Question: I came up with a concept, but am having trouble converting it into code.
Here's a picture to better help explain my idea:

Can't tell by the picture, but there can be gaps between dates as well.
Not to make it an XY-problem, here's why I need to do this. I have array of date ranges and bonuses and I want to create an array of non overlapping dates with sum of bonuses.
I'm trying to split overlaps into chucks that do not overlap anymore. Came across a package called <URL>. Is there perhaps a name for this what I'm trying to succeed? "Projecting date ranges onto linear ...something"
'''
const _ = require('lodash')
const Moment = require('moment')
const MomentRange = require('moment-range')
const moment = MomentRange.extendMoment(Moment);
let bonuses = [
{start: new Date('Jan 15, 2018 23:00:00 GMT+0200'), end: new Date('Jan 18, 2018 23:59:59 GMT+0200'), bonus: 30, preSale: true},
{start: new Date('Jan 17, 2018 00:00:00 GMT+0200'), end: new Date('Jan 29, 2018 13:00:00 GMT+0200'), bonus: 25, preSale: true},
{start: new Date('Feb 12, 2018 00:00:00 GMT+0200'), end: new Date('Feb 18, 2018 23:59:59 GMT+0200'), bonus: 20, preSale: false},
{start: new Date('Feb 19, 2018 00:00:00 GMT+0200'), end: new Date('Feb 27, 2018 23:59:59 GMT+0200'), bonus: 15, preSale: false},
{start: new Date('Feb 26, 2018 00:00:00 GMT+0200'), end: new Date('Mar 4, 2018 23:59:59 GMT+0200'), bonus: 10, preSale: false},
{start: new Date('Mar 5, 2018 00:00:00 GMT+0200'), end: new Date('Mar 11, 2018 23:59:59 GMT+0200'), bonus: 5, preSale: false},
]
_.map(bonuses, o => o.range = moment.range(o.start, o.end))
let dates = []
_.each(bonuses, o => {
dates.push(o.start)
dates.push(o.end)
})
dates.sort(function(a, b) {
return a-b
})
let ranges = []
for(let i=1; i<dates.length; i++) {
ranges.push({
start: dates[i-1],
end: dates[i],
range: moment.range(dates[i-1], dates[i])
})
}
for (let range of ranges) {
range.bonus = 0
for (let bonus of bonuses) {
if (range.range.intersect(bonus.range)) {
range.bonus += bonus.bonus
}
}
}
_.each(ranges, r => console.log(r.start, ' - ', r.end, ' => ', r.bonus))
'''
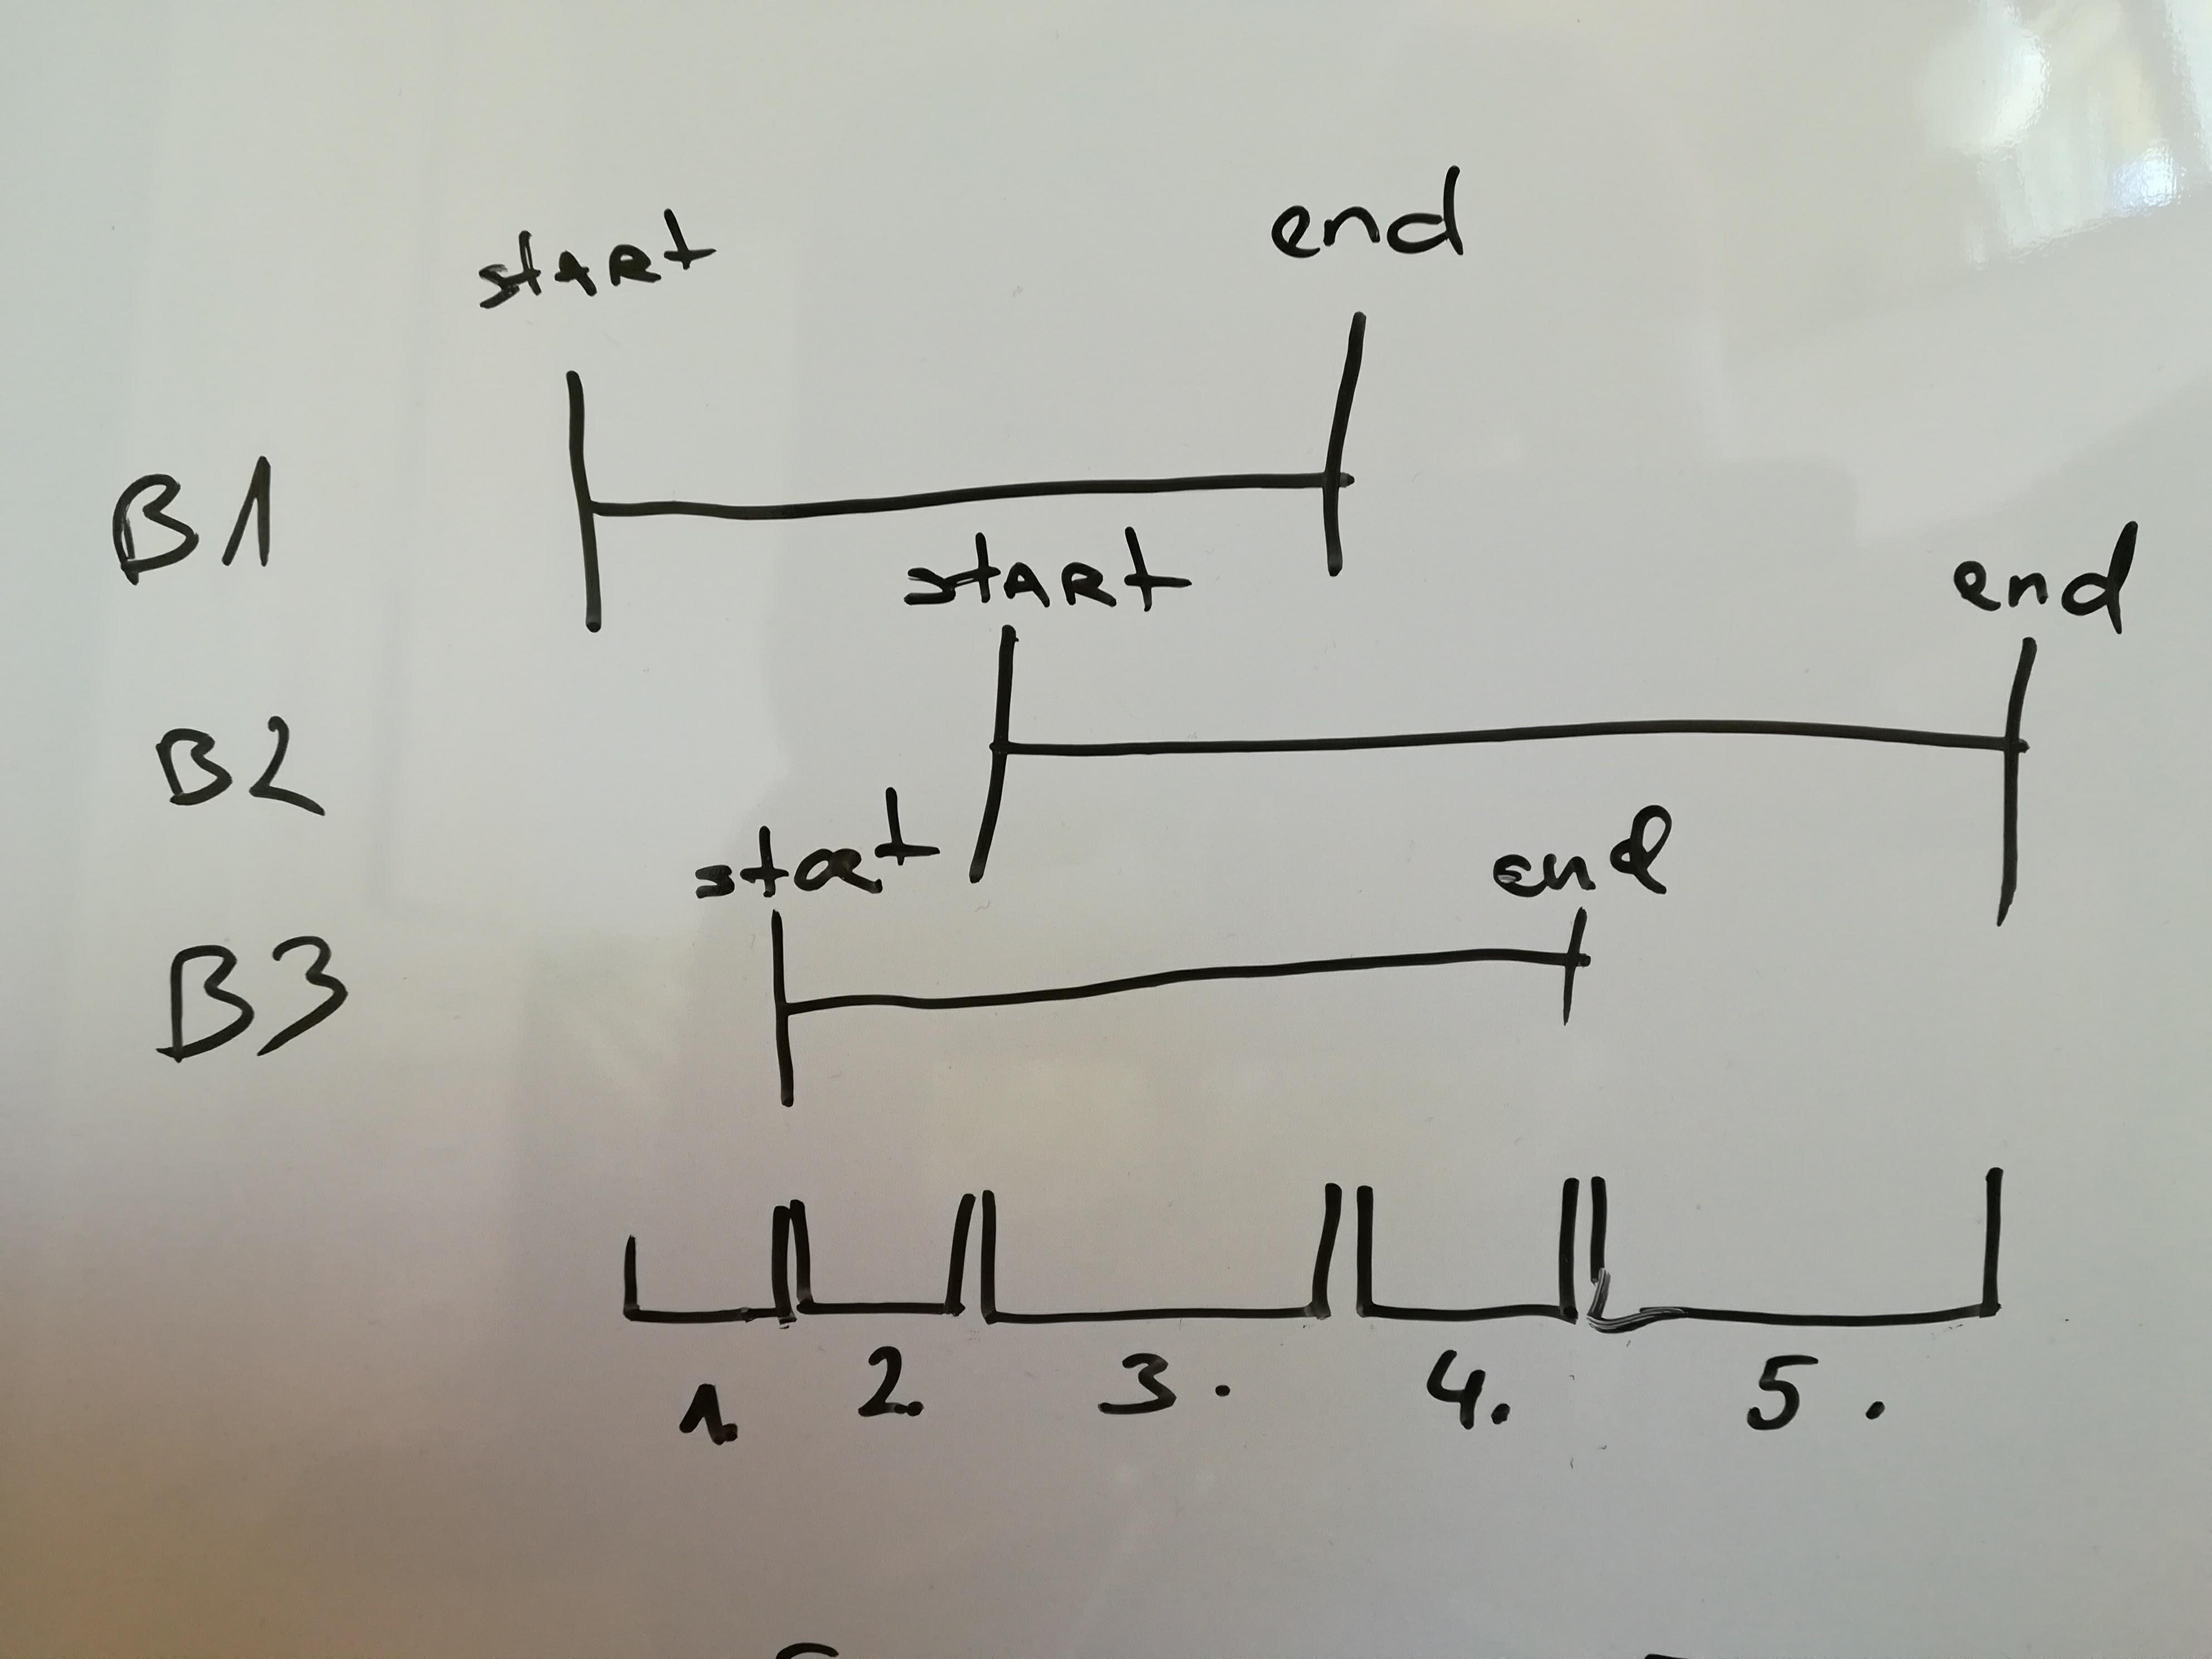
Answer: '''
var dates = [];
bonuses.forEach(item => {
dates.push(item.start);
dates.push(item.end);
});
dates.sort();
var ranges = [];
for(var i=1;i<dates.length;i++){
ranges.push({
start: dates[i-1],
end: dates[i]
});
}
console.log(ranges);
'''